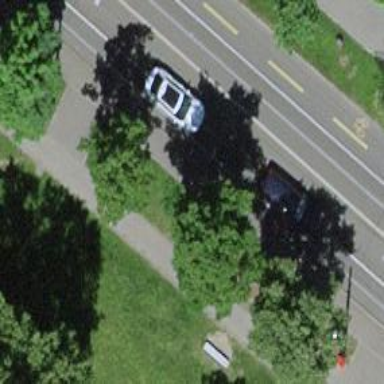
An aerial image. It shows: Avenue of trees.